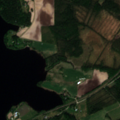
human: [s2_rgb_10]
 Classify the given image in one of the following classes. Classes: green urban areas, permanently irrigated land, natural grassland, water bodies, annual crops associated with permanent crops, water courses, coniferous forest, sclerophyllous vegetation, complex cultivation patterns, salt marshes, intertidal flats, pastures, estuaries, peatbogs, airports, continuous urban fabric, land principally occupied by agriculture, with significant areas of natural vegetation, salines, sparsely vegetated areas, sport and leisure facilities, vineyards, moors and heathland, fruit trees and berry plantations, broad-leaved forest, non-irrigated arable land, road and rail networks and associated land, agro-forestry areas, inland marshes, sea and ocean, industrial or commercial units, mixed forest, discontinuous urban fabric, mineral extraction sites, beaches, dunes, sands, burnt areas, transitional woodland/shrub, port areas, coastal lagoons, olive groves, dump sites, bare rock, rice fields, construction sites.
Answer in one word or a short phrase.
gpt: land principally occupied by agriculture, with significant areas of natural vegetation, coniferous forest, mixed forest, water bodies